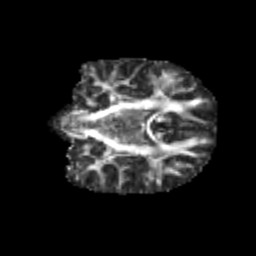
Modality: FA
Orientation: coronal
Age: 9
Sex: male
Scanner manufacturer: siemens
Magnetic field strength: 3 T
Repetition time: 3.8 s
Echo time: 0.07 s